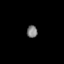
Tissue: prostate
Cell type: T cells
Senescence score: 0.7379
Nuclear area (px): 126
Mean DAPI intensity: 127.175